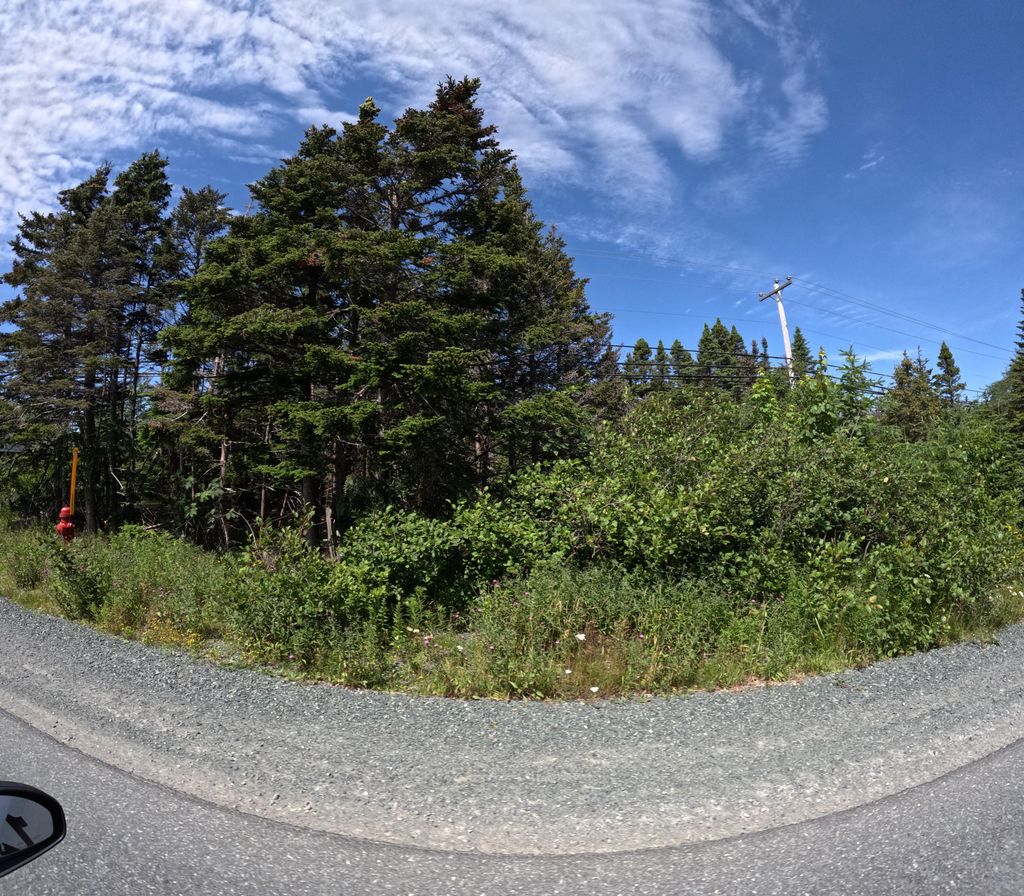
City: st_johns